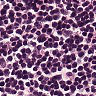
Metastatic tissue present: no